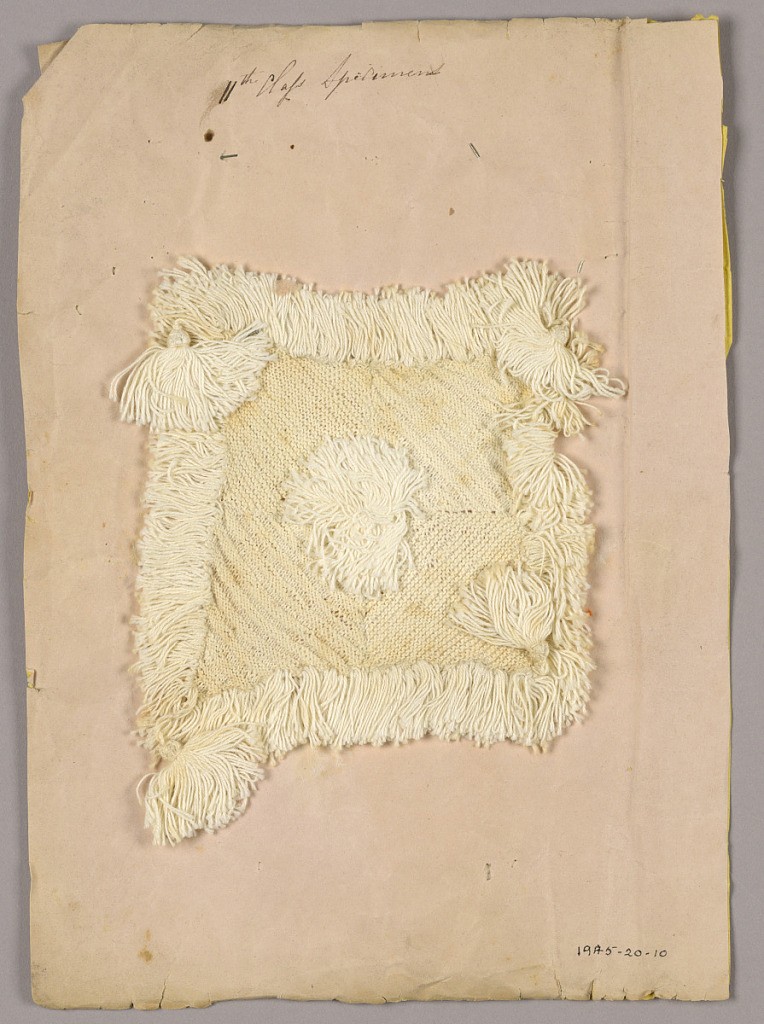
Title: Sewing instruction book samples
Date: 1829
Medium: White cotton
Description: The mat is made up of four small squares, knitted in two designs, joined together, edged with fringe, a tassel in each corner.